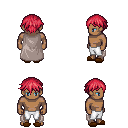
a pixel art fantasy rpg character, male body template, human, dark skin, gray cape, white pants, ruby red short bangs hairstyle, brown slippers, four views (front, back, left, right), 2x2 character sprite sheet, small pixel art, hard edges, no anti-aliasing